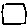
Label: square